Question: I'm trying to get <URL> a few messages earlier about it, and got a few replies but couldn't get anywhere - and I think he got busy with a few other things.
What my issue is, For both VPI and ABS

Both libraries open up without any errors, and I'm using compiler version 1.6 for all as is required.
The funny thing is, if I load in the samples that are provided - they work fine and link to his library; but when I go to add the library to my project - the above happens.
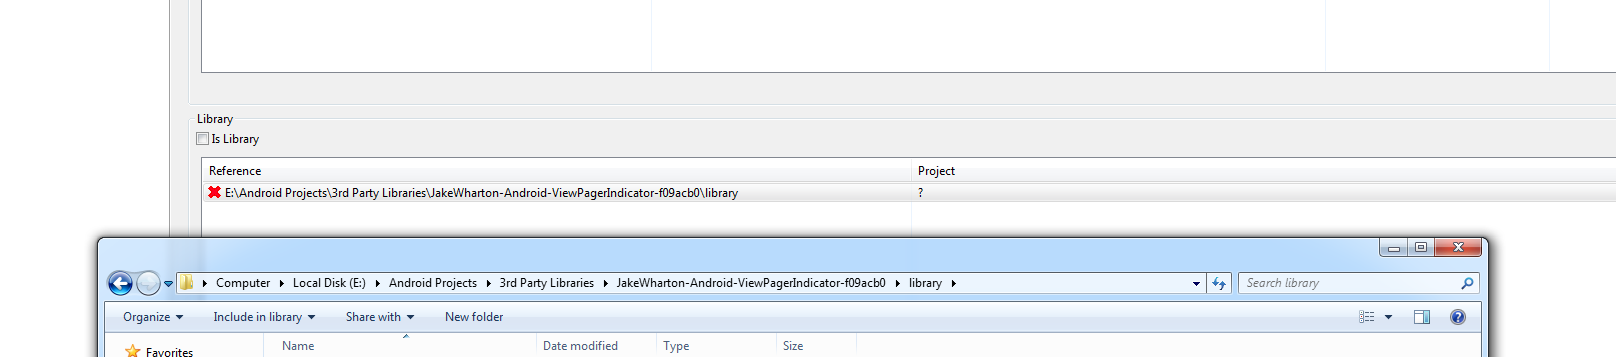
Answer: Where to store the actual library project does not matter, as long as you use a relative link to reference it. Check out the <URL>:
> -
### Library project storage location
There are no specific requirements on where you should store a library project, relative to a dependent application project, as long as the application project can reference the library project by a relative link. What is important is that the main project can reference the library project through a relative link.
You should always use the Eclipse ADT plugin to select and set up Library Project Reference, i.e. right-click project -> Properties -> Android -> Add, then in the opened Project Selection window, select the Library Project list here (of cause you should import them in the same Eclipse workspace as your Main Project). This will add a android.library.reference using relative path into project.properties as well as show relative path in the Android preference window:
'''
android.library.reference.2=../../../../../Documents and Settings/yorkw/Desktop/JakeWharton-Android-ViewPagerIndicator-f09acb0/library
'''
If you directly alter it using absolute path from project.properties as below:
'''
android.library.reference.1=C:\Documents and Settings\yorkw\Desktop\JakeWharton-Android-ViewPagerIndicator-f09acb0\library
'''
Then after Eclipse refresh your project, you get the exact error described in your question, see my screenshot below:

Hope this helps.